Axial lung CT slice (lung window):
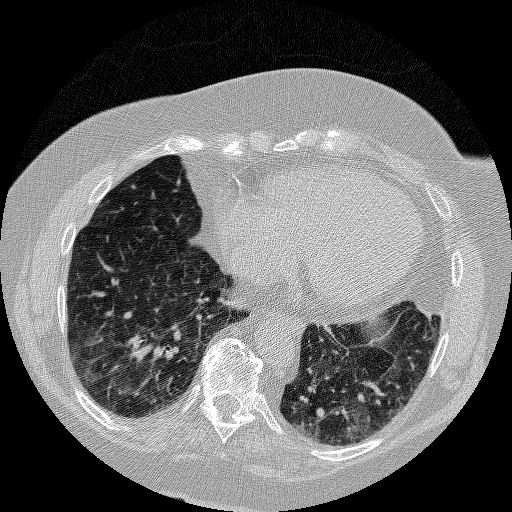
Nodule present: no